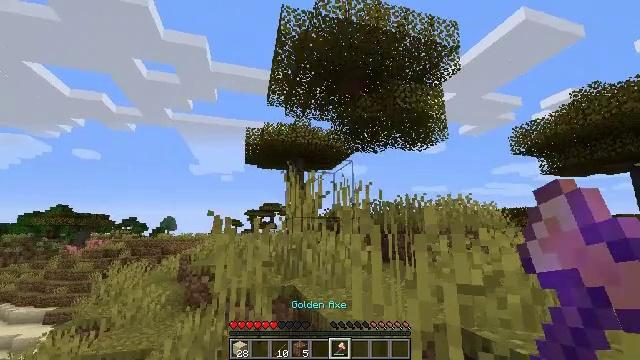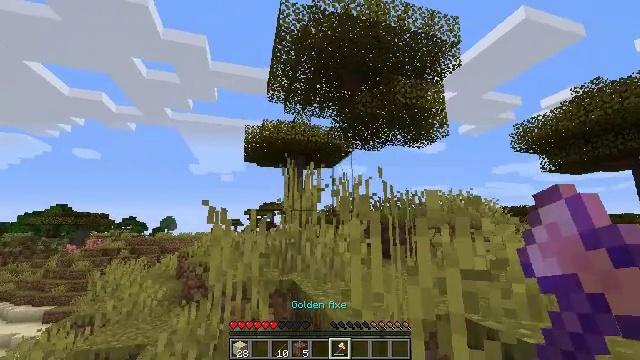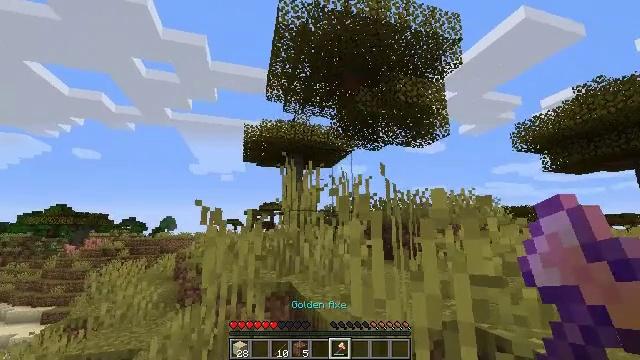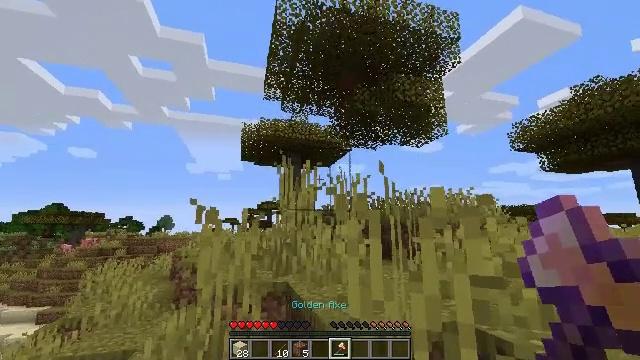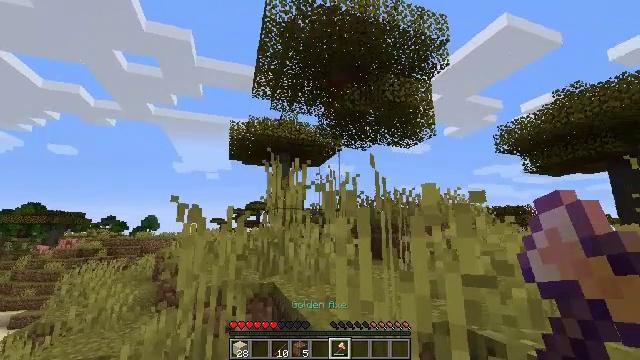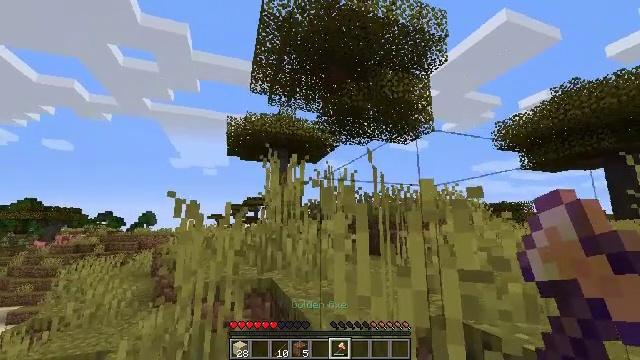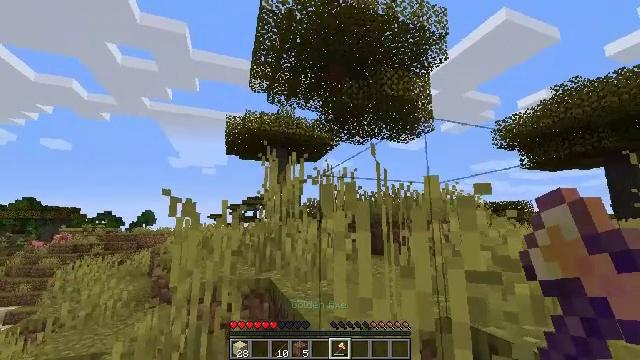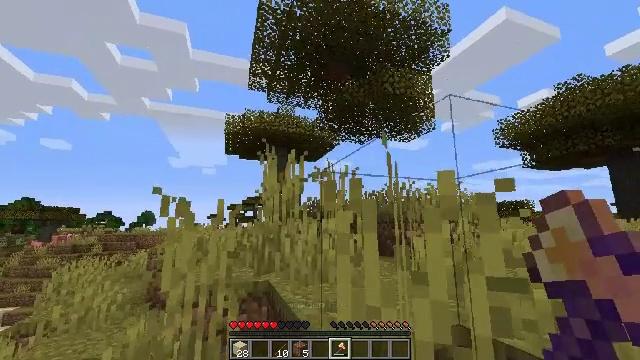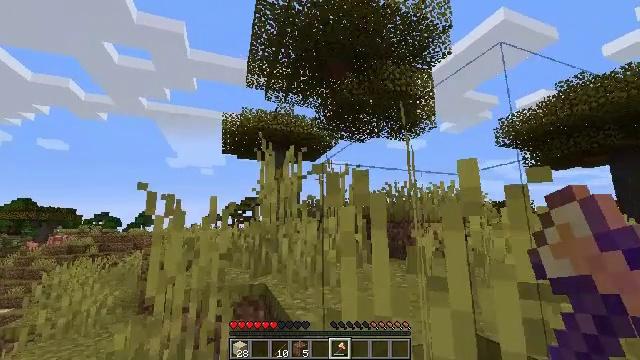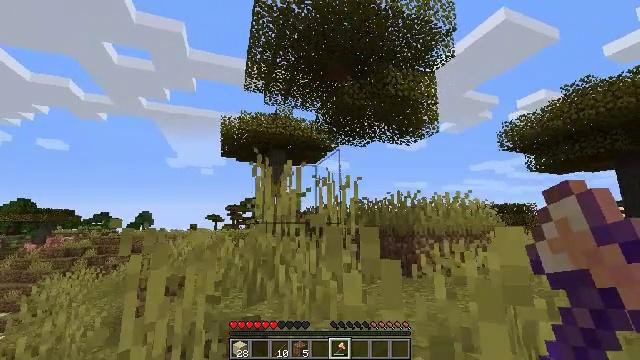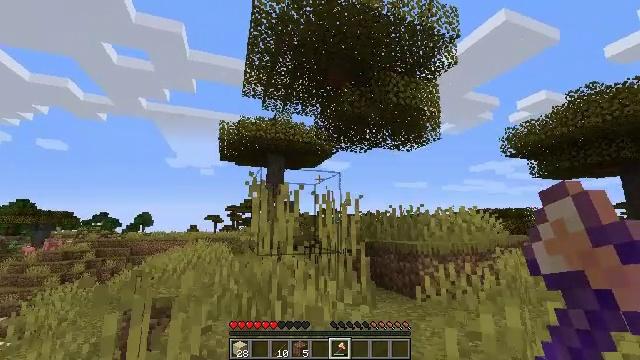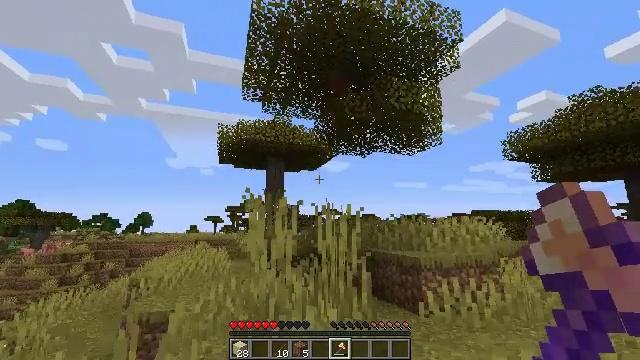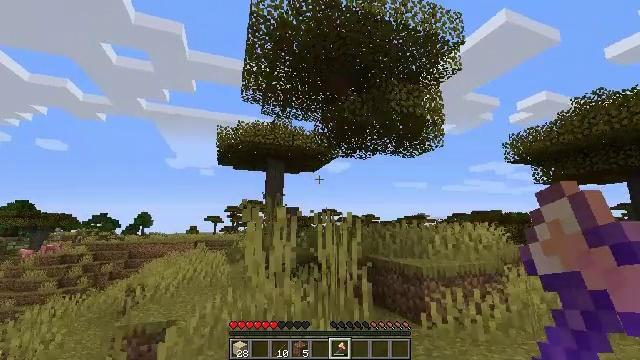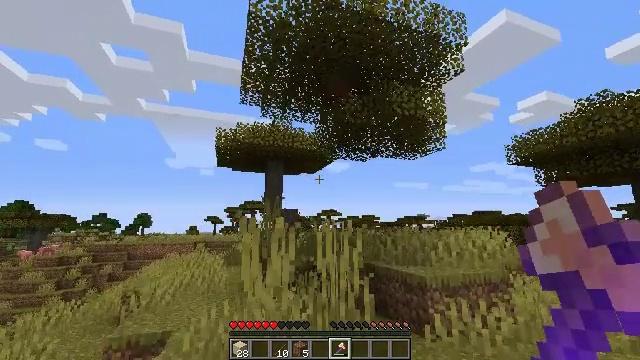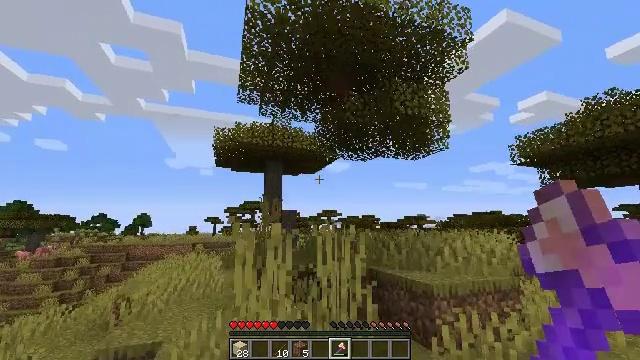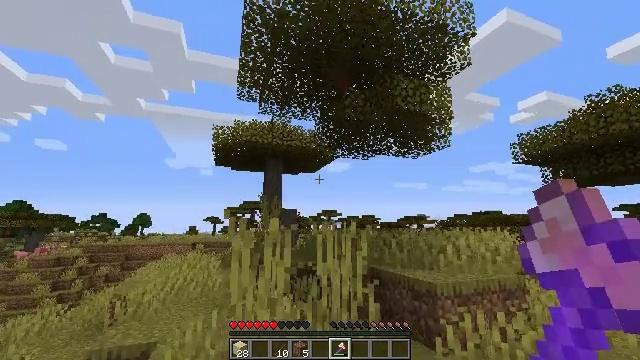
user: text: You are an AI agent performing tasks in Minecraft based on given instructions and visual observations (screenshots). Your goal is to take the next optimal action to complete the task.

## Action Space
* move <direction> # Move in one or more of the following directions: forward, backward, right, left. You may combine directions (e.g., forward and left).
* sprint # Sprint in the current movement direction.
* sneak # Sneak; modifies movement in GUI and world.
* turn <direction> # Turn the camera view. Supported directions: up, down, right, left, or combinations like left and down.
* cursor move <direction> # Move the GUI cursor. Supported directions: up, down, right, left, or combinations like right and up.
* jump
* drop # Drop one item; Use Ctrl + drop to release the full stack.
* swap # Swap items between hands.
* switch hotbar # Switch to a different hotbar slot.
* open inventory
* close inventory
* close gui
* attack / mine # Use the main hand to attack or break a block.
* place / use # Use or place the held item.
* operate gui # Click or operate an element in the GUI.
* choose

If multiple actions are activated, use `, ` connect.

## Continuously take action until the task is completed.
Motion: motion action
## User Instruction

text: Harvest the acacia log from the forest.
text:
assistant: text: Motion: move forward
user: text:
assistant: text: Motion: no_op
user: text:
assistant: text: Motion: no_op
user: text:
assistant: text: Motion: turn right
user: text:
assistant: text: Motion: no_op
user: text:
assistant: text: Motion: move forward
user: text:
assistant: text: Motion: move forward
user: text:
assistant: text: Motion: move forward
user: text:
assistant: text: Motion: move forward, jump
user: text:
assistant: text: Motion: move forward, jump
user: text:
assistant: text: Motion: move forward, jump
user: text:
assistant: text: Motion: move forward, jump
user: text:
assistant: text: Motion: move forward, jump
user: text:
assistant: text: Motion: move forward, jump
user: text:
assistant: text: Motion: move forward
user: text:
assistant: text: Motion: move forward
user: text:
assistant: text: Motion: move forward
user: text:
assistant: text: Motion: move forward
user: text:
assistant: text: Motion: move forward
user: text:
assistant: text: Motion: move forward
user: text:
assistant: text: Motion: move forward
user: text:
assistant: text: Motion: no_op
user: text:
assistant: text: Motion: no_op
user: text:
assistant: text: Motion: move forward
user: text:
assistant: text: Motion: move forward
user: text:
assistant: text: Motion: move forward
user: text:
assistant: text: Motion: move forward
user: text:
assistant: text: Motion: move forward
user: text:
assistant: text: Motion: move forward
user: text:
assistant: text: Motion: move forward